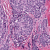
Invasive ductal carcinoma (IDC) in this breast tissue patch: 1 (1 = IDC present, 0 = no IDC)